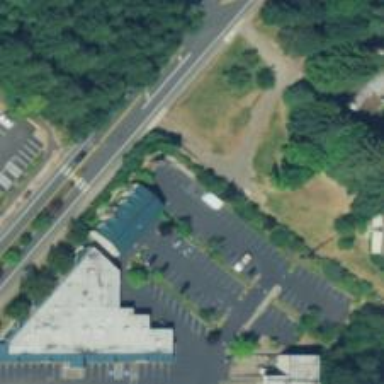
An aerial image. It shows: Parking space is available.